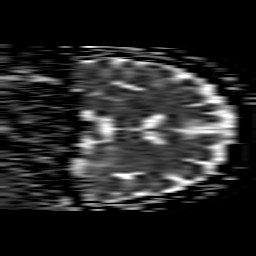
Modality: ADC
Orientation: coronal
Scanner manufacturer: philips
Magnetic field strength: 1.5 T
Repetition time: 3.542 s
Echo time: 0.09411 s